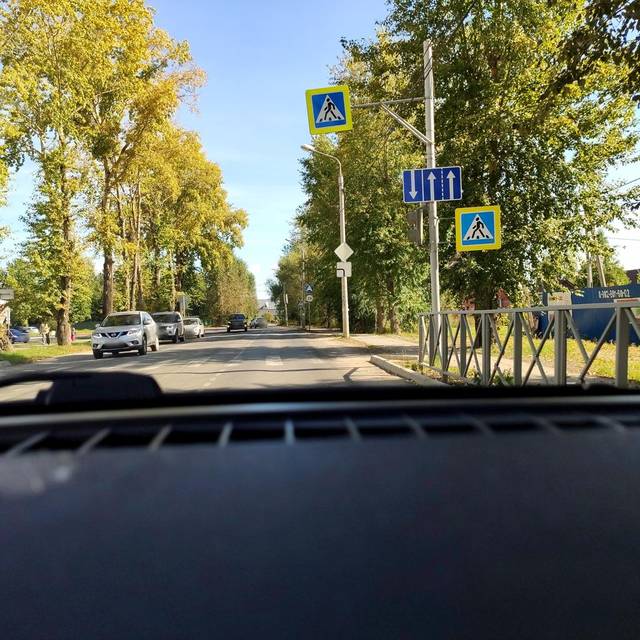
Region: Russia
Coordinates: 58.05, 56.351